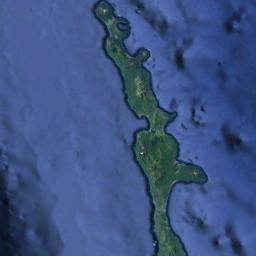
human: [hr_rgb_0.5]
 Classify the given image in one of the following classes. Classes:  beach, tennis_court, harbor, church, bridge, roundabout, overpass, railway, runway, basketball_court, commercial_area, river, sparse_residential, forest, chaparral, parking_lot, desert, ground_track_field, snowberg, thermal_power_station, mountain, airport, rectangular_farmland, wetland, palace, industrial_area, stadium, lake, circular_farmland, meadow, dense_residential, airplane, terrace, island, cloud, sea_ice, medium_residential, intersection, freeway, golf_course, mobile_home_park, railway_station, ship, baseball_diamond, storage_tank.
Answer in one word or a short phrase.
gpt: island